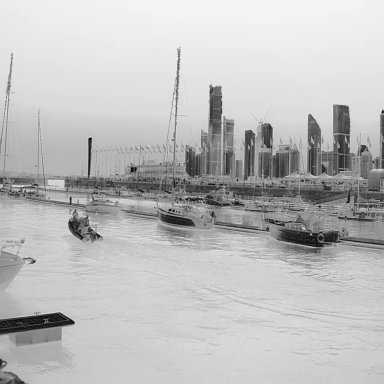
There are nine objects shown in the infrared image, including five sailboats, and four canoes.